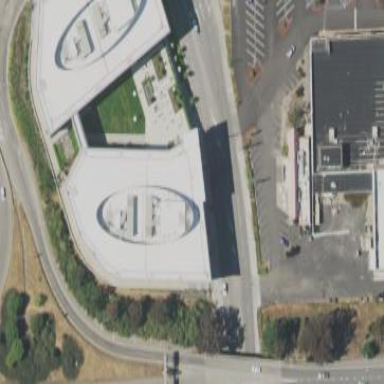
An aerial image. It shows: Building.